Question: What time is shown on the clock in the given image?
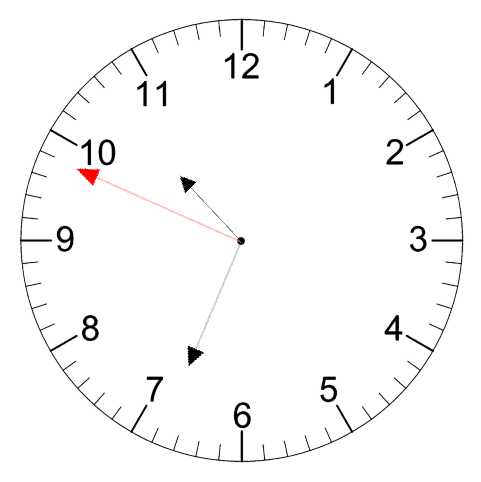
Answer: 10:33:49